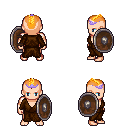
a pixel art fantasy rpg character, male body template, human, light skin, brown robe, teal pants, light blonde short mohawk hairstyle, purple tiara, shield, four views (front, back, left, right), 2x2 character sprite sheet, small pixel art, hard edges, no anti-aliasing